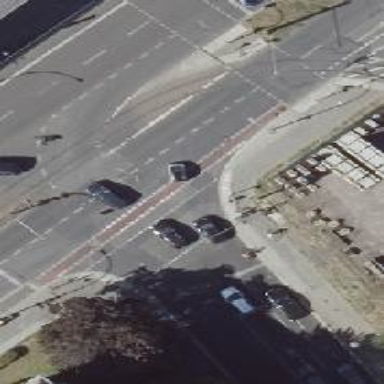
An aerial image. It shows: Crossing on the footway with traffic signals.